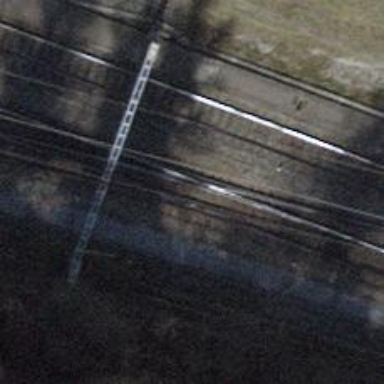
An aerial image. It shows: Railway switch.